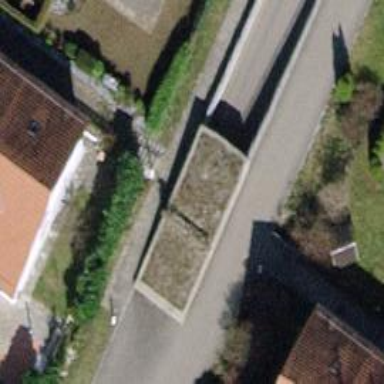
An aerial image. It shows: Set of steps on the road.